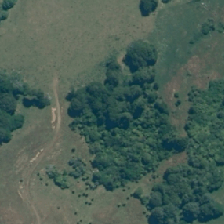
Land cover: indigenous_forest